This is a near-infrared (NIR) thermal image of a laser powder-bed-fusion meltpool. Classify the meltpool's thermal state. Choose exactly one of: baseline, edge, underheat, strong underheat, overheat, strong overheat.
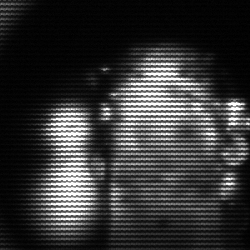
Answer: strong underheat